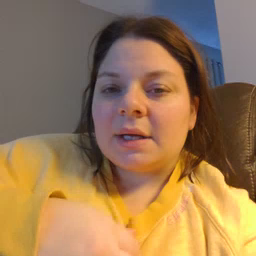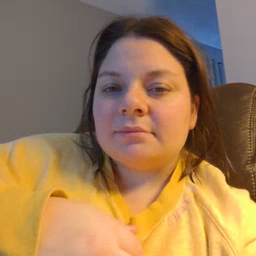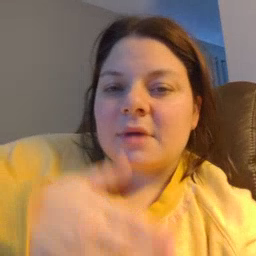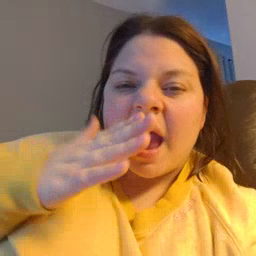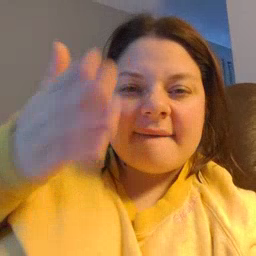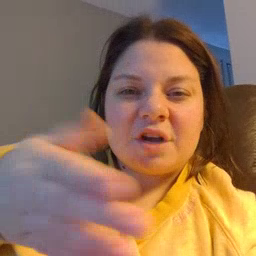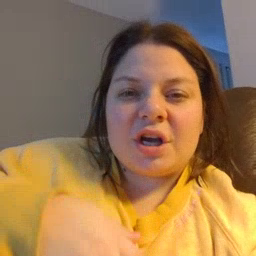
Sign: after